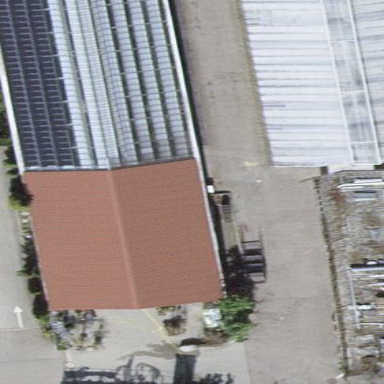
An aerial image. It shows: Greenhouse.